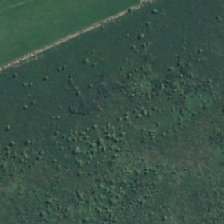
Land cover: herbaceous_freshwater_vege